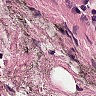
Metastatic tissue present: no